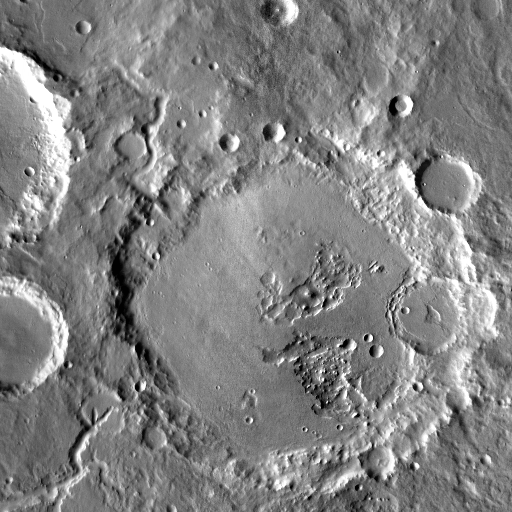
Crater classes present: Background, Other, Buried